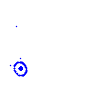
Particle: kaon